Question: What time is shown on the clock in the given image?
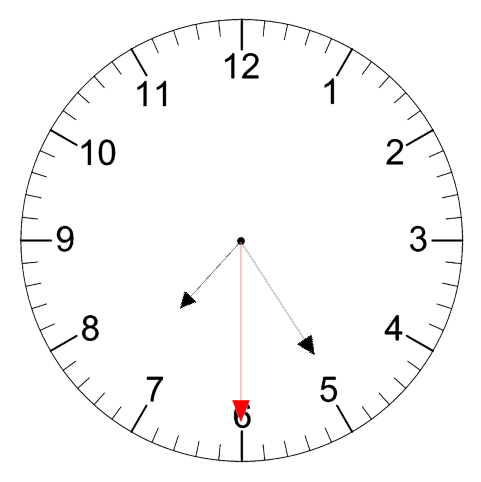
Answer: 07:24:30